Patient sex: F
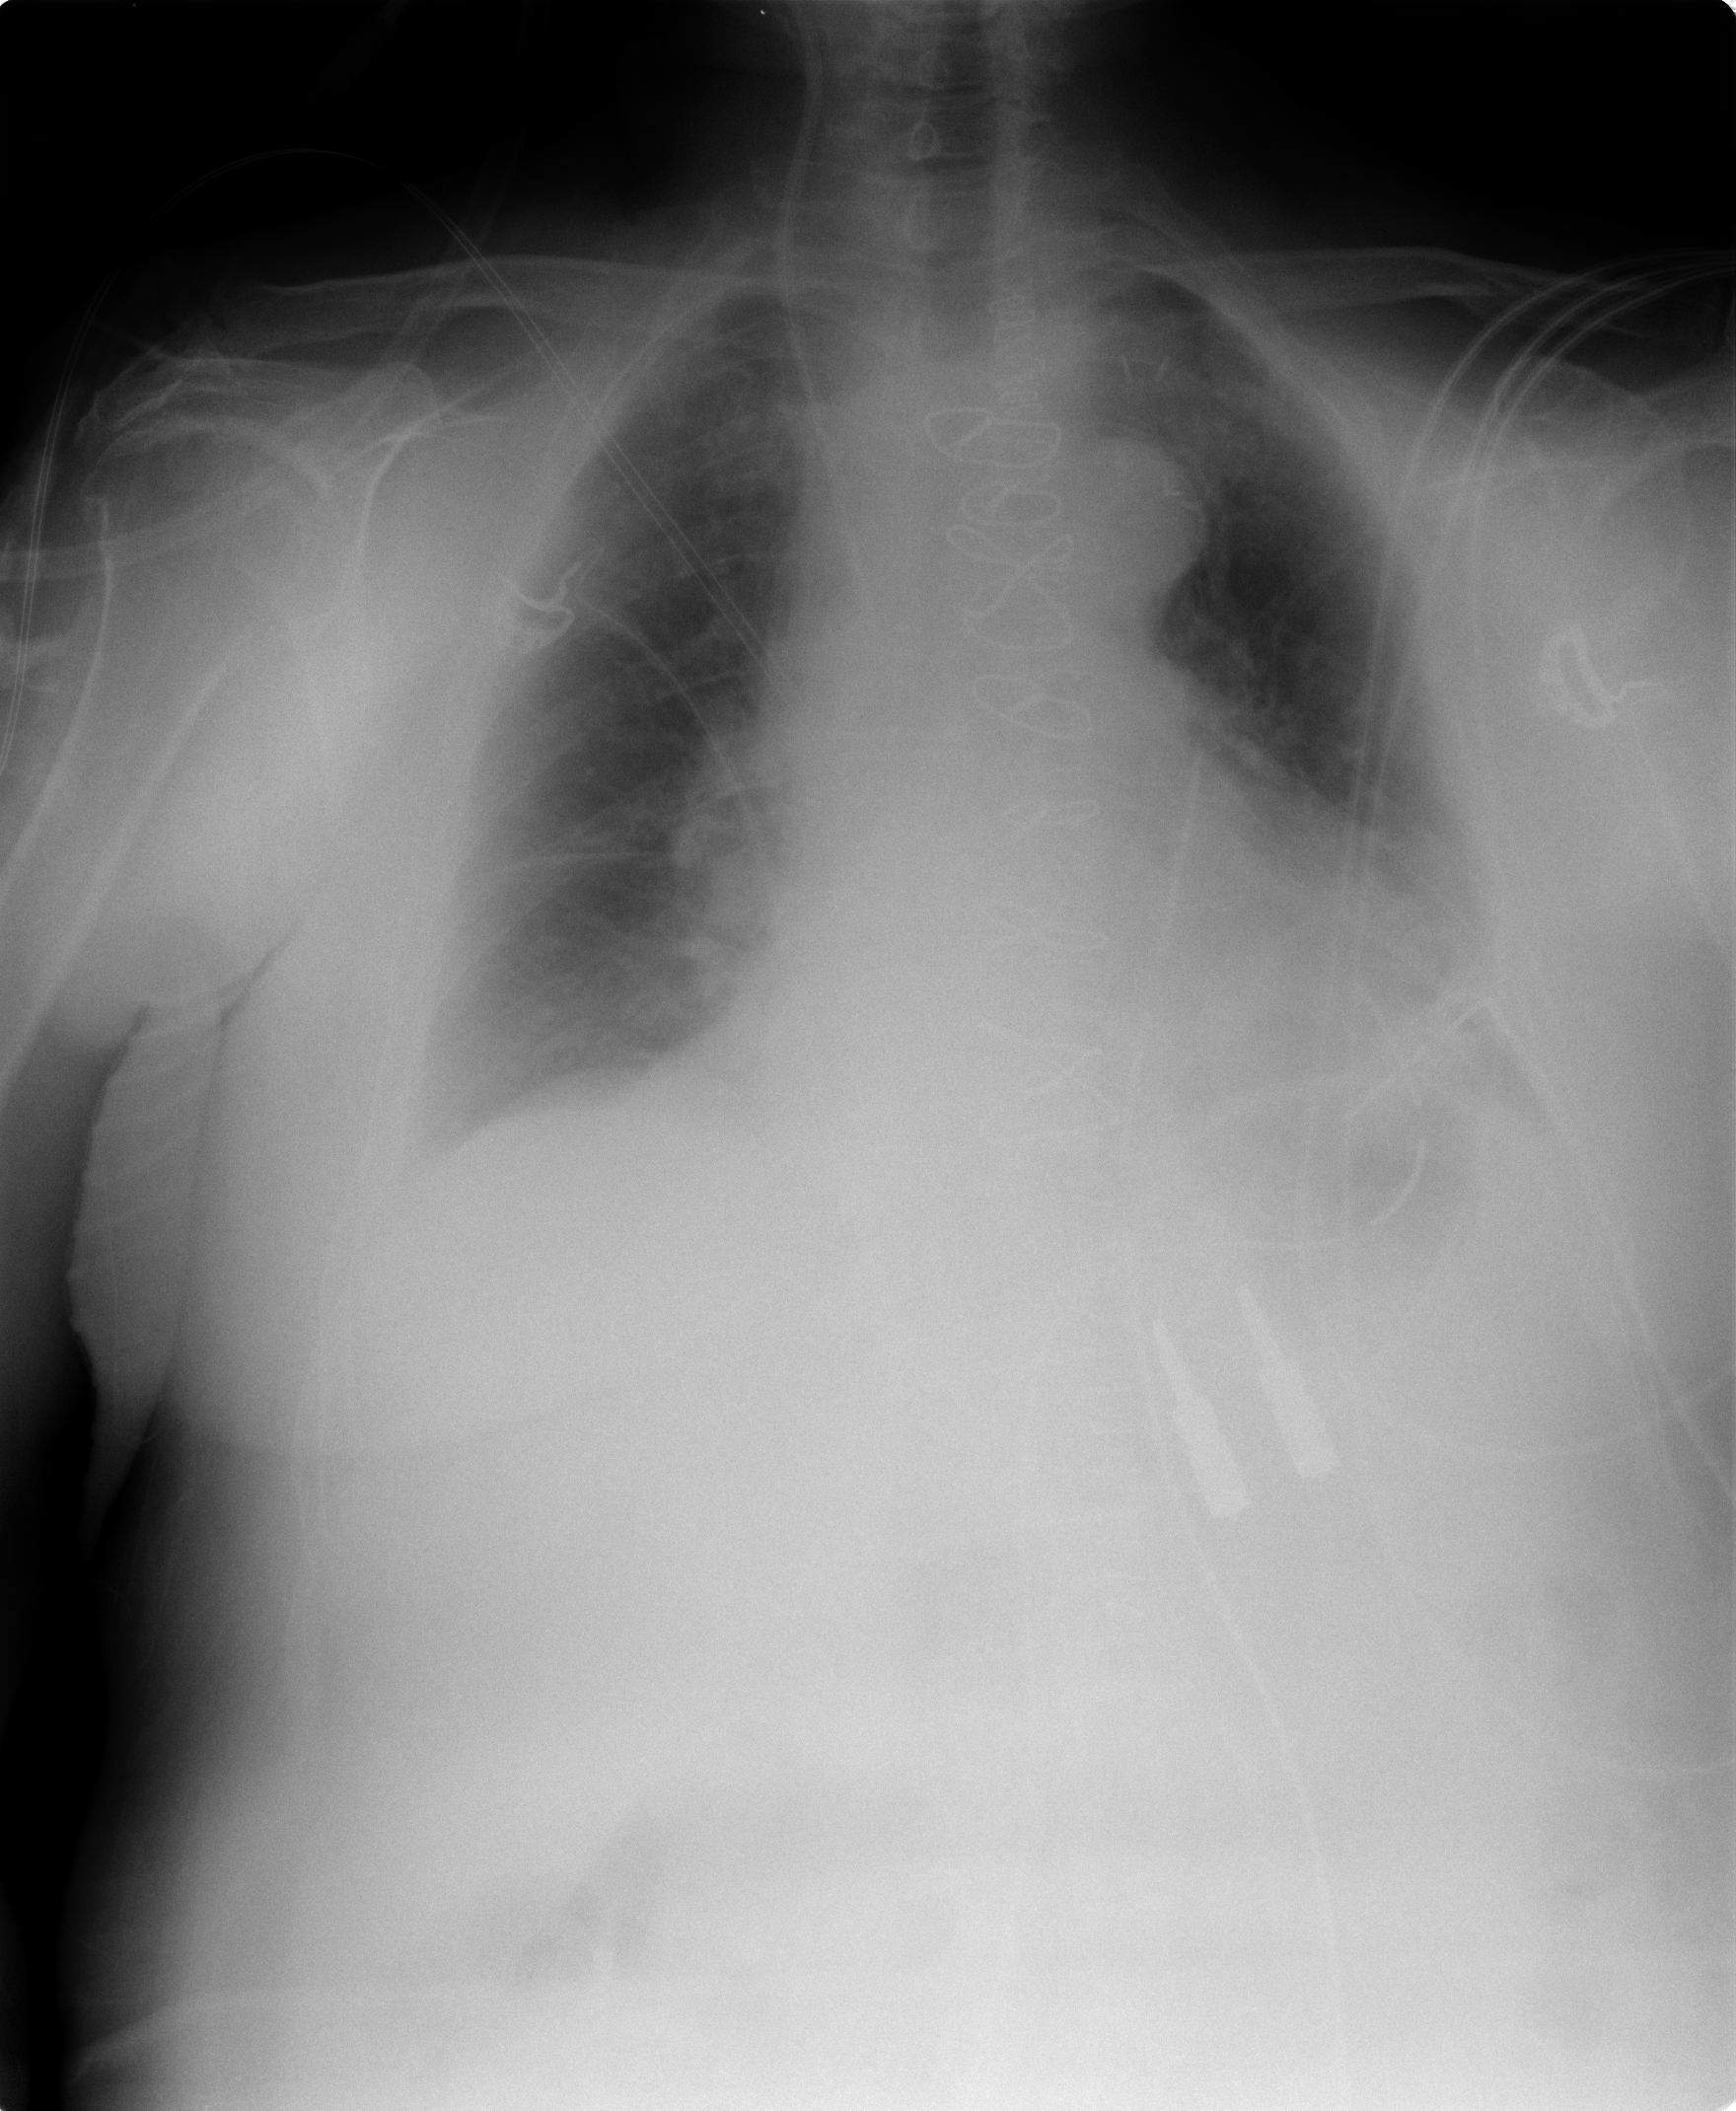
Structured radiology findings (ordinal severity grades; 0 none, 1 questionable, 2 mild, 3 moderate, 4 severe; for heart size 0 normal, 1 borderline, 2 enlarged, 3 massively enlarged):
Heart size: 1
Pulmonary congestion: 0
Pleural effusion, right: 1
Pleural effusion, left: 1
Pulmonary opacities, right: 0
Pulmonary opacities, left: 0
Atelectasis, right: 0
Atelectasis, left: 1